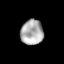
Tissue: lung
Cell type: Epithelial cells
Senescence score: 0.2377
Nuclear area (px): 562
Mean DAPI intensity: 170.11